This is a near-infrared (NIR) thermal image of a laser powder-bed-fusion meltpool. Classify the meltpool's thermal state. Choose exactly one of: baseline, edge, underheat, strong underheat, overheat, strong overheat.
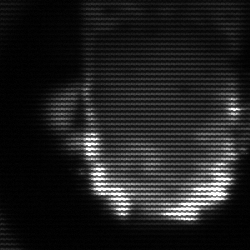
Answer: baseline